Question: Here is a image of my android icon for the app Contak (in red) compared to some other icons:
. My image was failing to upload to imgur, so sorry I couldn't embed.
My icon is a decent amount smaller than other icons and it bothers me somewhat. I saw other questions where people put wrong sized icons in the drawable folders, but I used the new built in SDK tool and put -10% on padding so it shouldn't have an error.
I also added:'<supports-screens android:anyDensity="true"/>' into my app. Any ideas what's up? Thanks in advance!
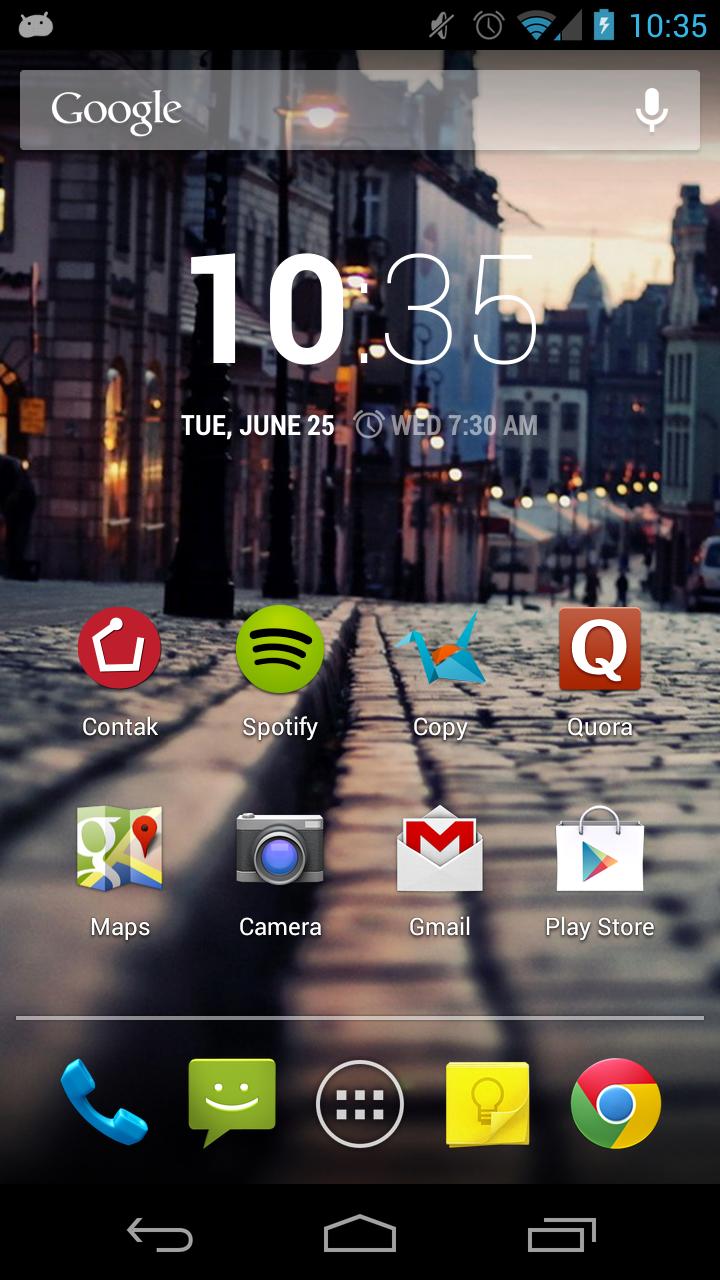
Answer: See <URL> for details. I assume that the SDK tool left some padding around your icon.
Open the MDPI icon (which should be 48x48 px) and see if there is transparent pixels around. If yes, then you might want to enlarge the icon a bit to cover the whole 48x48 px.